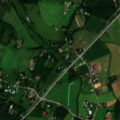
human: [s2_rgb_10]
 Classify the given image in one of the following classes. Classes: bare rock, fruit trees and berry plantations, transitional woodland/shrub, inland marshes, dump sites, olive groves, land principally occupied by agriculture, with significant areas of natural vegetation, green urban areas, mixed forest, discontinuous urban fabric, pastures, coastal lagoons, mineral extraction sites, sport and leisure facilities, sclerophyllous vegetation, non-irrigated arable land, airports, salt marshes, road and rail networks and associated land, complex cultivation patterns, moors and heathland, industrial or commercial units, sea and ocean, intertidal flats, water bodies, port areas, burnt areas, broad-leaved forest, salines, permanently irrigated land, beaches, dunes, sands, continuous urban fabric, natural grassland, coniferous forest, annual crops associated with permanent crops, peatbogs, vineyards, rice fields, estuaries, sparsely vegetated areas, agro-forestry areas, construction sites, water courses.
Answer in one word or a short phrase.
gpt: discontinuous urban fabric, non-irrigated arable land, land principally occupied by agriculture, with significant areas of natural vegetation, mixed forest